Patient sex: M
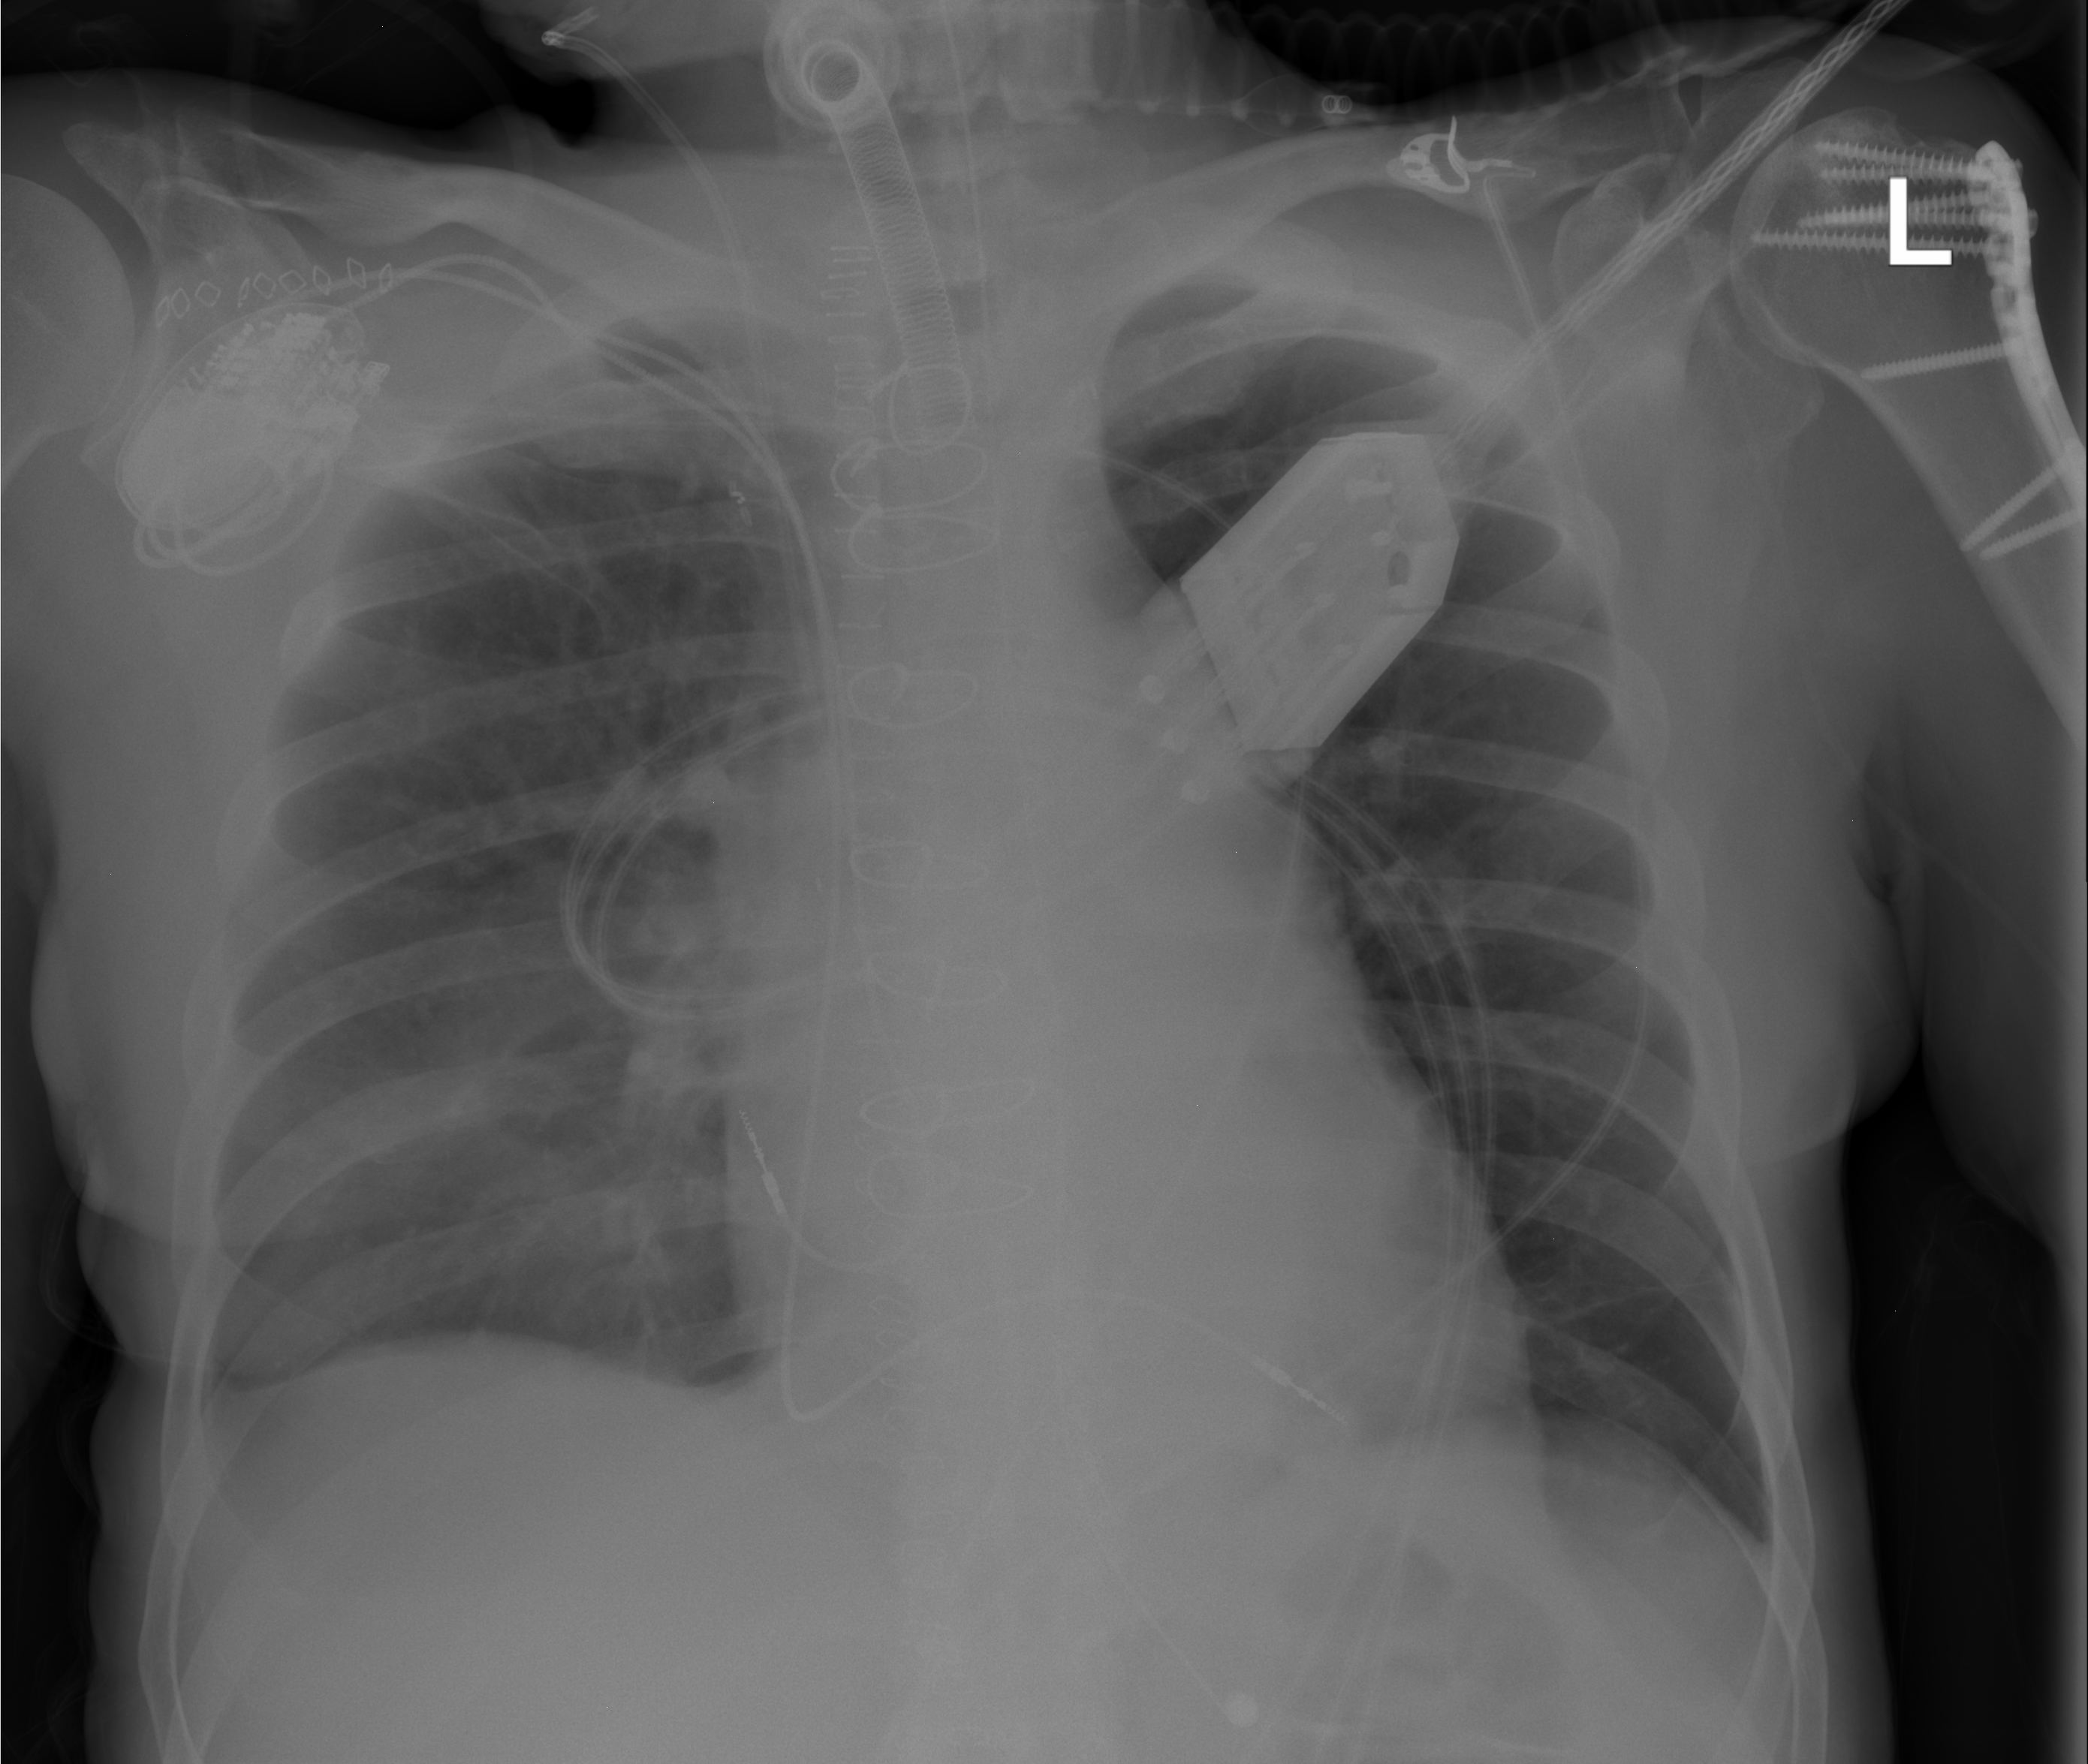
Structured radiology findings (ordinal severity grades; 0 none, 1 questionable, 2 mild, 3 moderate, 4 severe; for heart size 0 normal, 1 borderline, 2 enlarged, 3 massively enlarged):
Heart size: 3
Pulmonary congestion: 1
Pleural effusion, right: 1
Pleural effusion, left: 0
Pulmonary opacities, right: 0
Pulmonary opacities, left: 0
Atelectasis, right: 1
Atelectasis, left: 0